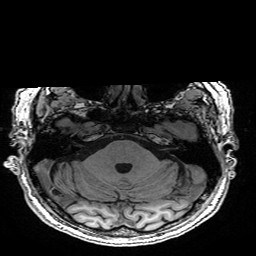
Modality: T1w
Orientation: coronal
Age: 76
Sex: male
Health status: healthy
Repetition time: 2.53 s
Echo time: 0.0034 s